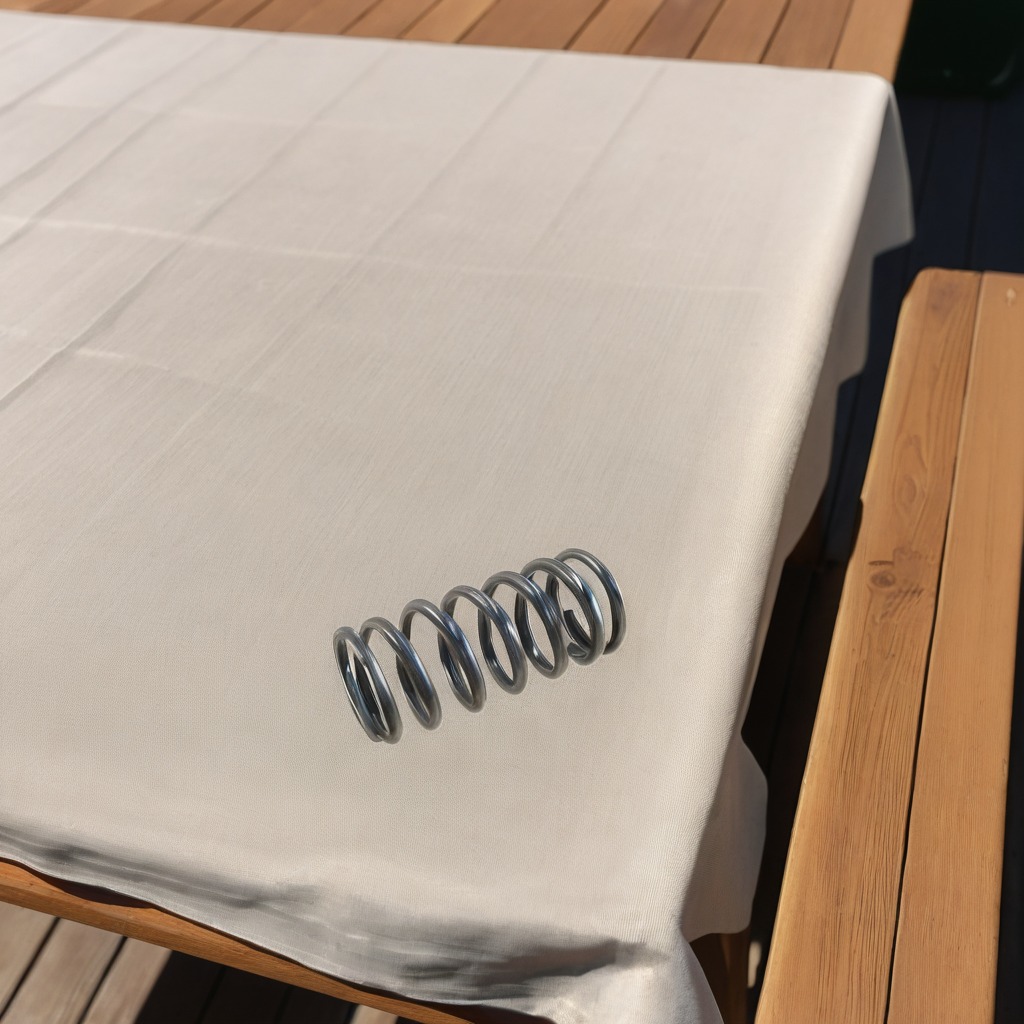
A coiled metal spring lies on the wooden table.